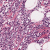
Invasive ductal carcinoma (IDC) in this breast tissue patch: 1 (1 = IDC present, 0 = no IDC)